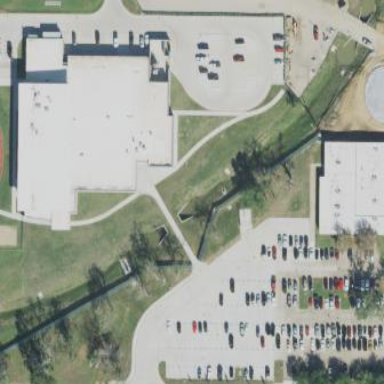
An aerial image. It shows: School building with Ghost White colored roof.